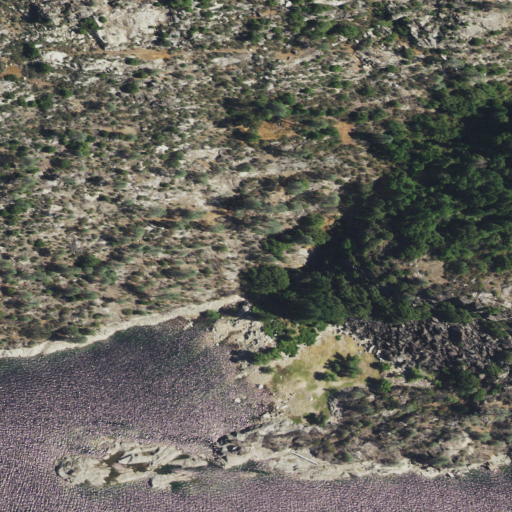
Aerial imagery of valley in California named Little Hetch Hetchy Valley containing shrub, evergreen forest, open water, and grassland